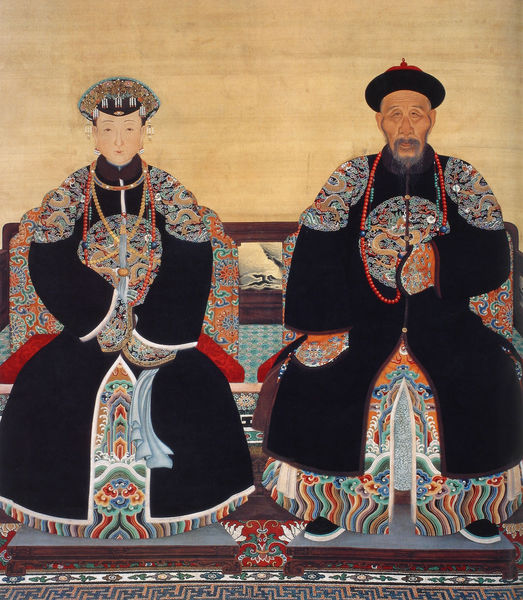
Titel: Yanti, der 14. Sohn des Mandschukaisers Kanqxi und seine Frau. Das Paar trägt schwarze Übermäntel mit runden Abzeichen, die mit dem kaiserlichen Drachensymbol bestickt sind.
Schlagwörter: hand, mann, sitzen, bunt, frau, hut, kleid, kleider, schmuck, schwarz, rot, malerei, muster, teppich, alt, bart, wand, ärmel, portrait, mantel, sitzend, gewänder, paar, frontal, perlen, japan, sofa, farben, kette, bank, robe, pärchen, asien, ketten, chinesisch, china, ehepaar, teppisch, wnad, kopfschmuck, drachen, drache, tradition, statisch, fernost, mongolei, mongolen, korallen, korea, mandarin